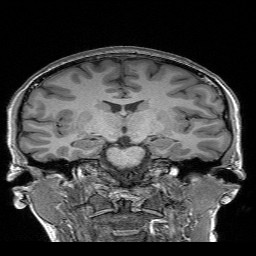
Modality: T1w
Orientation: sagittal
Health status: healthy
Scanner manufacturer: siemens
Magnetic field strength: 3 T